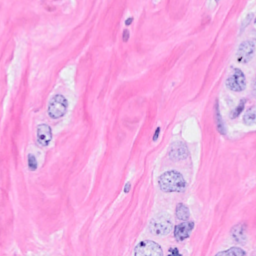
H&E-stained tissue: Breast